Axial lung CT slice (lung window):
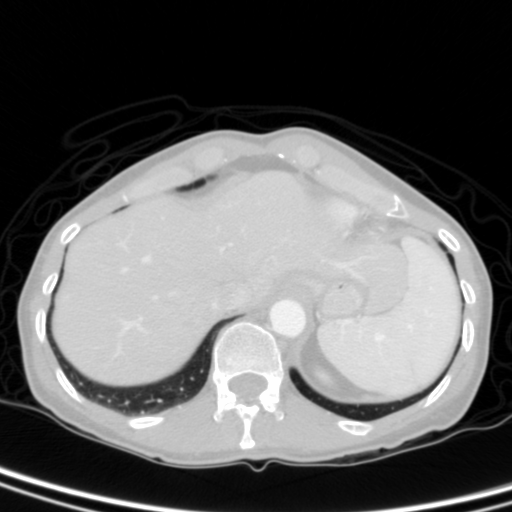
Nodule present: no